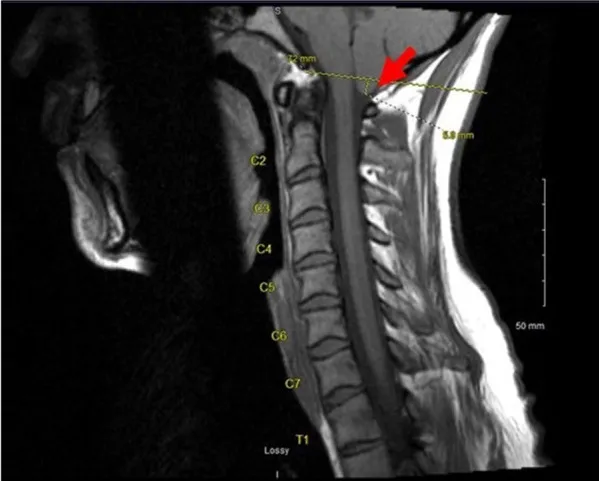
A magnetic resonance imaging of the cervical spine showing a Chiari I malformation (red arrow) with a 5.8 mm displacement of the cerebellar vermis through the foramen magnum.
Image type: radiology (mri)